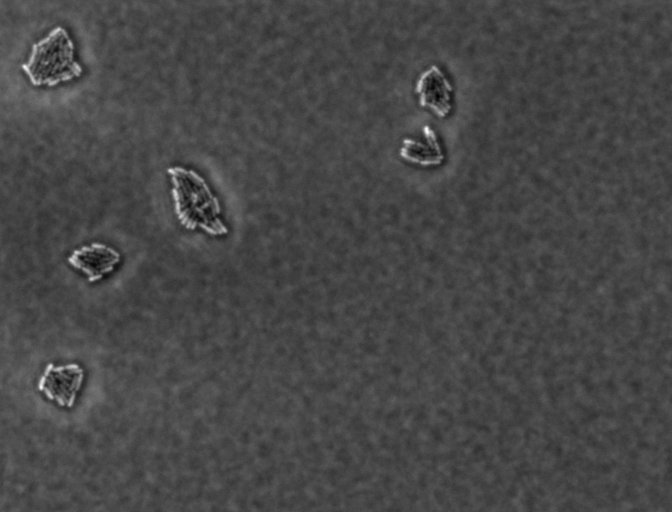
Escherichia coli 1612